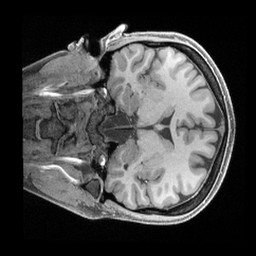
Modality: T1w
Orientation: coronal
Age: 29
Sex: female
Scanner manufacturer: siemens
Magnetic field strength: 3 T
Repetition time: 2.4 s
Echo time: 0.00241 s